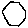
Label: hexagon